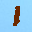
Label: 1